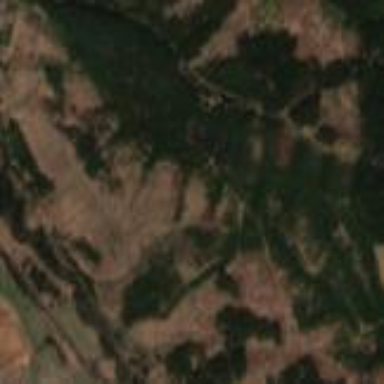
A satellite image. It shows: Clearcut area used for logging with scrub vegetation.